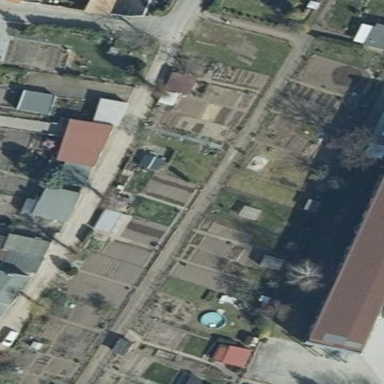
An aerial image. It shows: Allotments area.